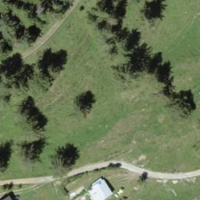
EUNIS habitat code: 26
Species observed at this site:
Campanula glomerata